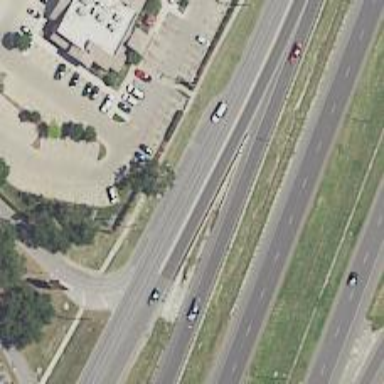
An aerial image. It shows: Secondary road with asphalt surface and frontage road.